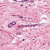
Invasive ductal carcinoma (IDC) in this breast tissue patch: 0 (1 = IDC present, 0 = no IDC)